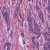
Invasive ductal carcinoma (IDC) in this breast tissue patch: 1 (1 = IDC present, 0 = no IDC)